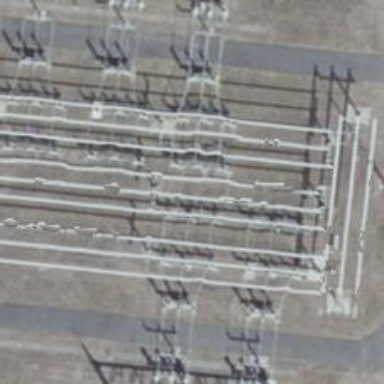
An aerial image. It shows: Power line with 3 cables. It uses busbar.